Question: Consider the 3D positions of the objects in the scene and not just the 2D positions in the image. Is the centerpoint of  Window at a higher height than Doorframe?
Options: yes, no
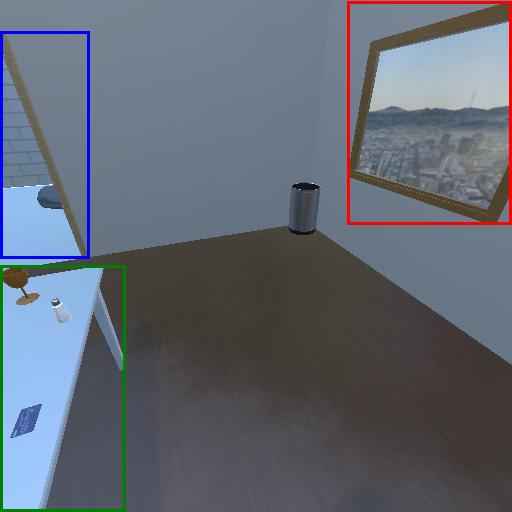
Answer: yes